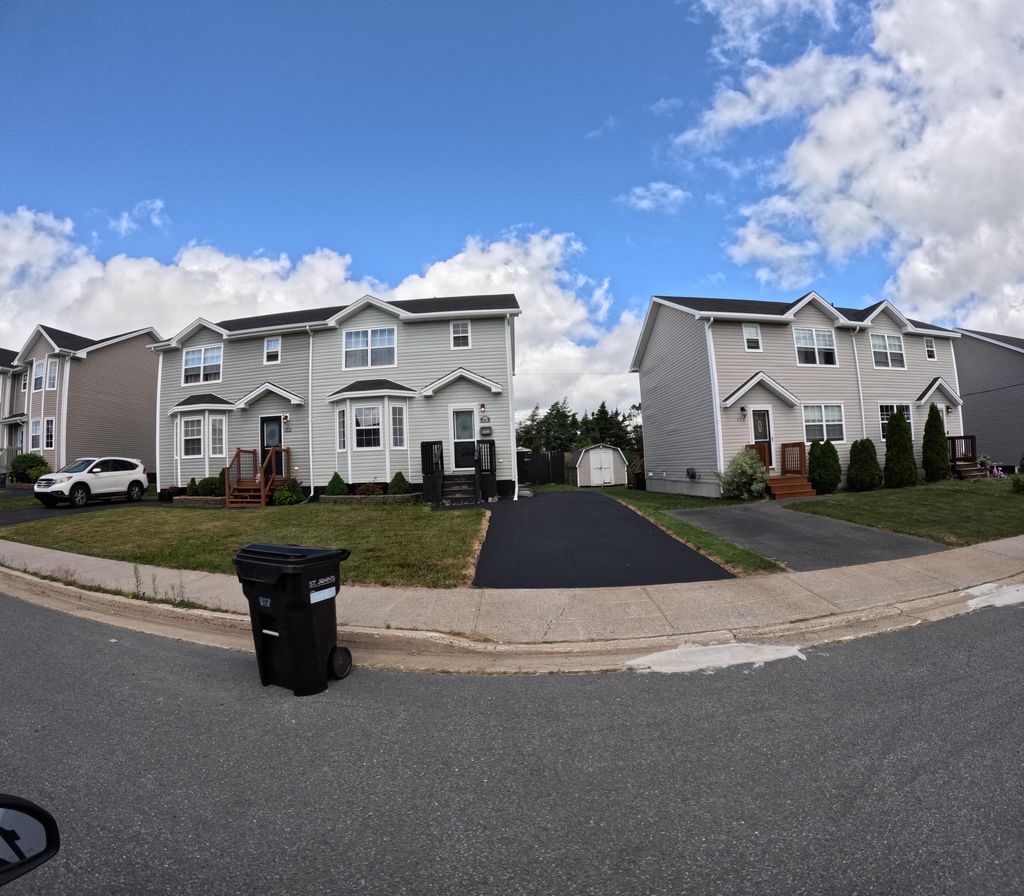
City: st_johns